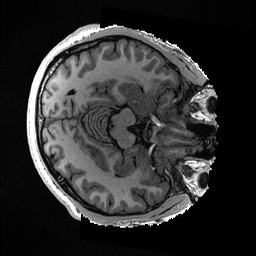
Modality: T1w
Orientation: axial
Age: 24
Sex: male
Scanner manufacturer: ge
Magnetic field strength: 3 T
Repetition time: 0.006952 s
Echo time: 0.00292 s